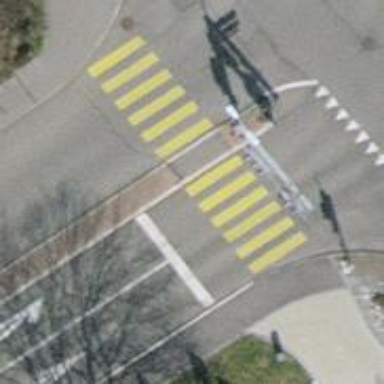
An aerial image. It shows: Road crossing with traffic signals.